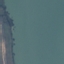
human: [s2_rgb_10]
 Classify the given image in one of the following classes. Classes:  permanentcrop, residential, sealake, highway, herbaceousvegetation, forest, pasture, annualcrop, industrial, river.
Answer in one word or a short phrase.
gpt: SeaLake